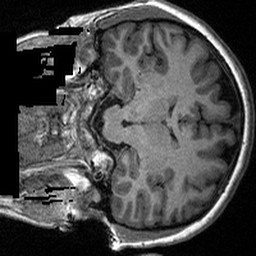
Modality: T1w
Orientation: coronal
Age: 27
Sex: female